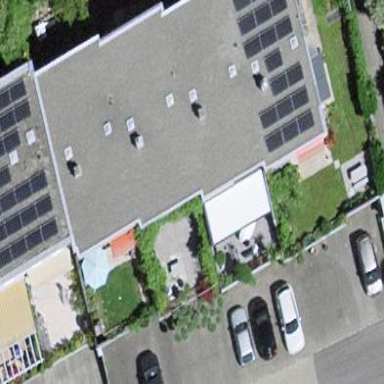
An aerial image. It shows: Terrace building.